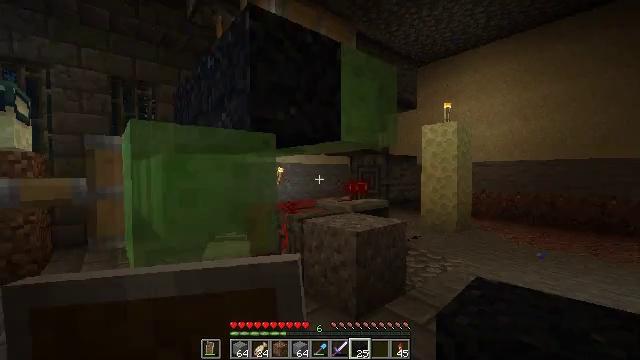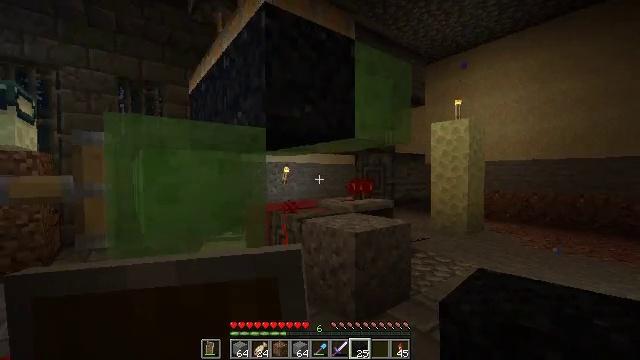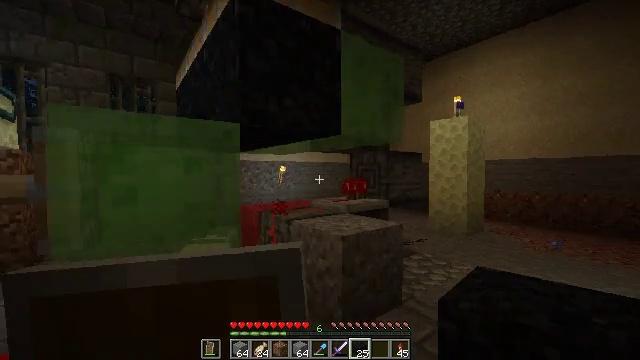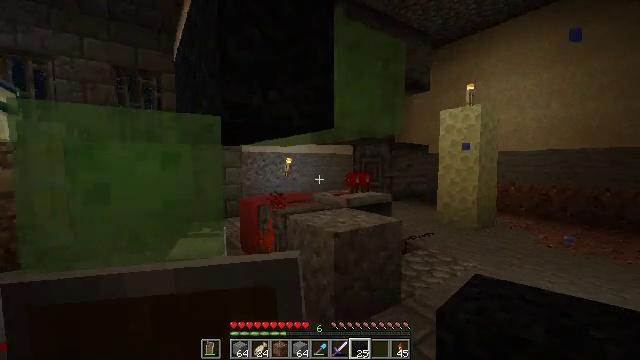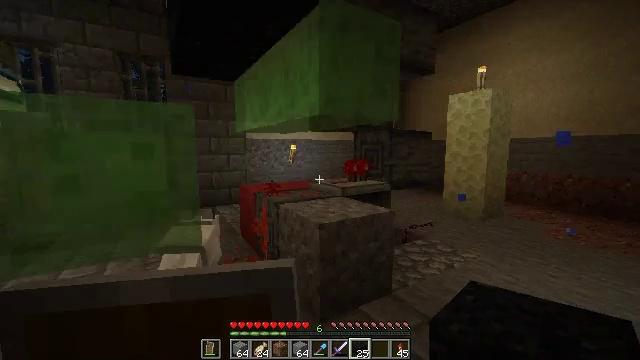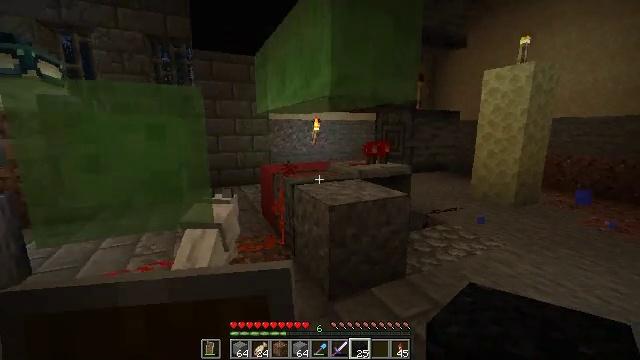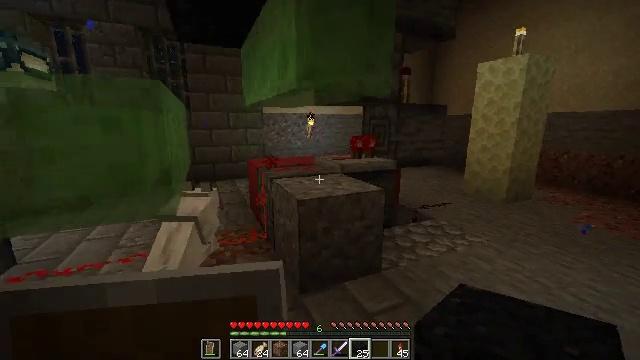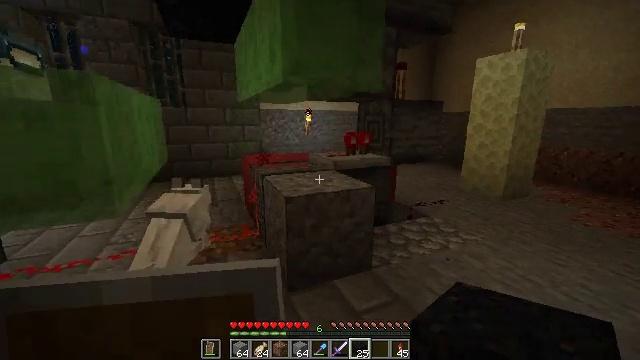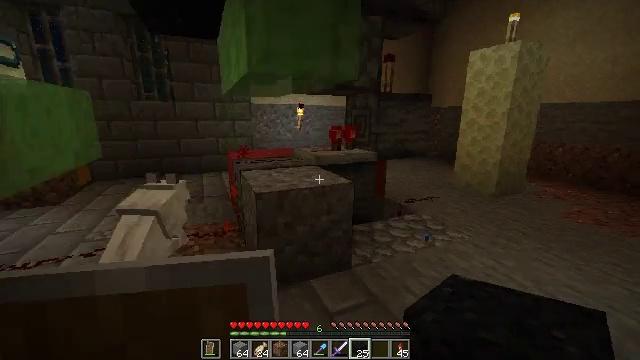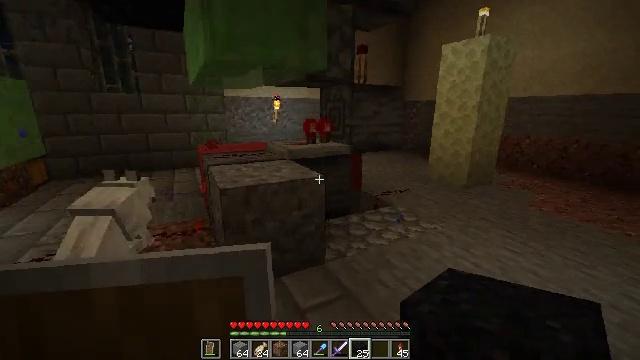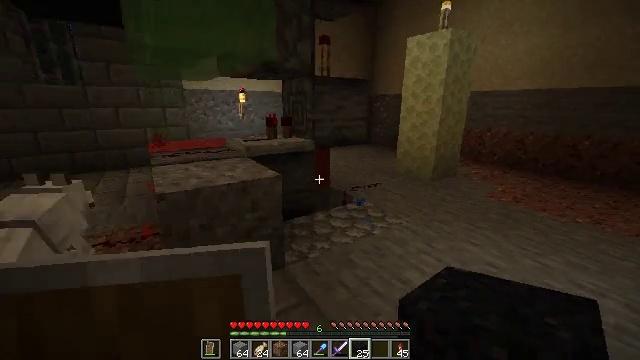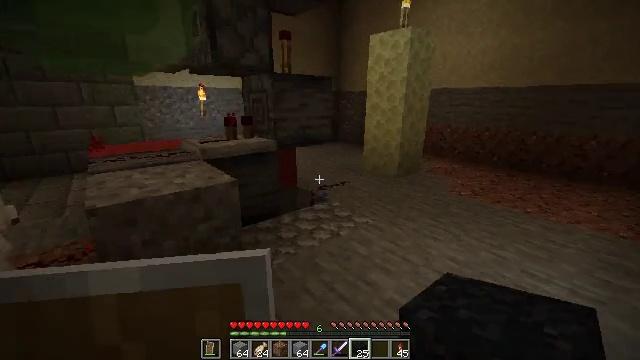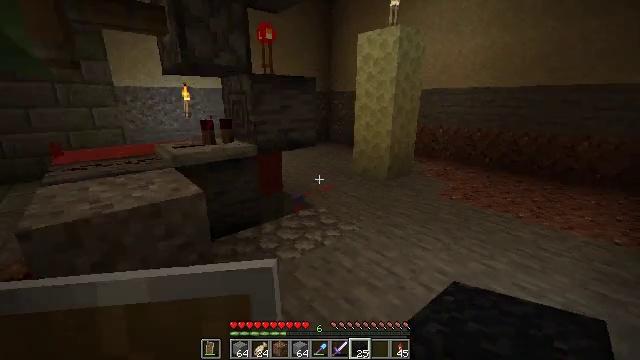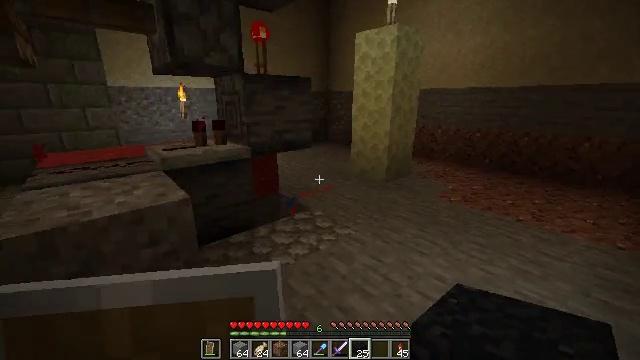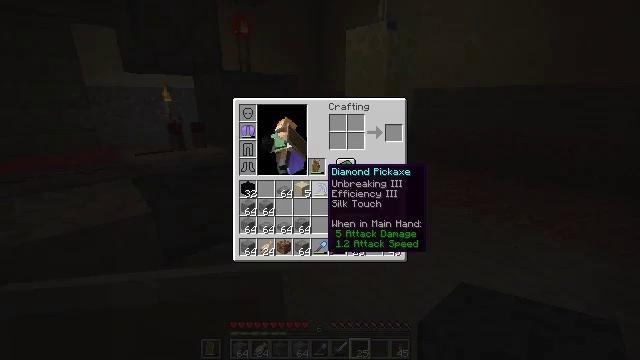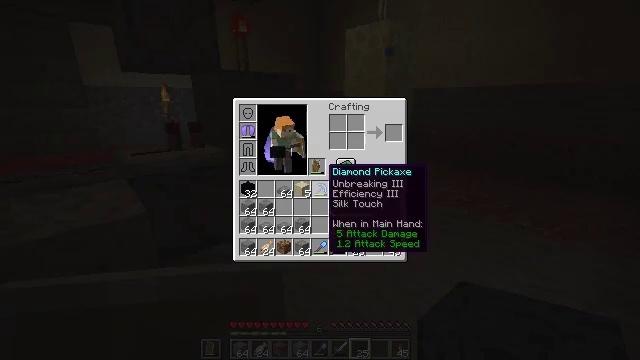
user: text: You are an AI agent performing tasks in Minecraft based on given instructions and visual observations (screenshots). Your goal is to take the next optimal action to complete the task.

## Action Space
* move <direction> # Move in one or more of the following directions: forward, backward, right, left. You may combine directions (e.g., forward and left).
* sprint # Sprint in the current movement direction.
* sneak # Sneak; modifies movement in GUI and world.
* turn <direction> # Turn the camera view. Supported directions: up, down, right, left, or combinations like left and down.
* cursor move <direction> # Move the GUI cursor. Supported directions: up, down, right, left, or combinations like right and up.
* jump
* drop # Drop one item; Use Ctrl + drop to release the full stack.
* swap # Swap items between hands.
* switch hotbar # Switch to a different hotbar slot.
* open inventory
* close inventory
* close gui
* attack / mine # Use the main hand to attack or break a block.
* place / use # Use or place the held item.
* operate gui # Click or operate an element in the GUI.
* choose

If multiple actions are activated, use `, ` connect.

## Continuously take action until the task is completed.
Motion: motion action
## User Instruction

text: Collect black concrete powder by breaking it.
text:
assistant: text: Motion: move forward and move right, turn left
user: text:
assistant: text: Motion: move forward and move right
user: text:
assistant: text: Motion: move right, turn left and down
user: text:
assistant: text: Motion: move right, turn left and down
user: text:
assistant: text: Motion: move right, turn left and down
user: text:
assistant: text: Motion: move right, turn left and down
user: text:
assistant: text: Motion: move forward and move right
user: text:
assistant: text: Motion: move forward and move right, turn down
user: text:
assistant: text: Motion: move forward and move right, turn right and down
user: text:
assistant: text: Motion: move forward and move right, turn right and down
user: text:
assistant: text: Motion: move forward and move right, turn right
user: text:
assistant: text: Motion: move forward and move right, turn right
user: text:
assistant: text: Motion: move forward
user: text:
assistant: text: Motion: turn right, close inventory
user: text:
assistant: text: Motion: close inventory
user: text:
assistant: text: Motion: cursor move right, open gui
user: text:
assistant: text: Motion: cursor move right
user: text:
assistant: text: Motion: no_op
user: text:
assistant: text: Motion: cursor move down
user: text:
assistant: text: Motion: cursor move down
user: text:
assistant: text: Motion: cursor move down
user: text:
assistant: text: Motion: cursor move down
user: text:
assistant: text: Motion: cursor move down
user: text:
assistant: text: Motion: no_op
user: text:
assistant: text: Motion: cursor move down
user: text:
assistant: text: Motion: no_op
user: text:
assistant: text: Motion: no_op
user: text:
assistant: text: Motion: no_op
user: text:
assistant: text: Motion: no_op
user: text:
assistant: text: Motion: no_op